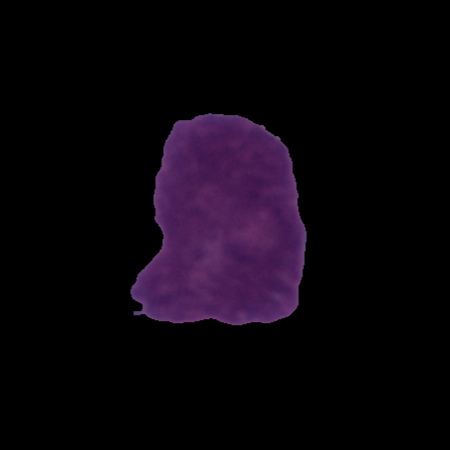
Label: cancer